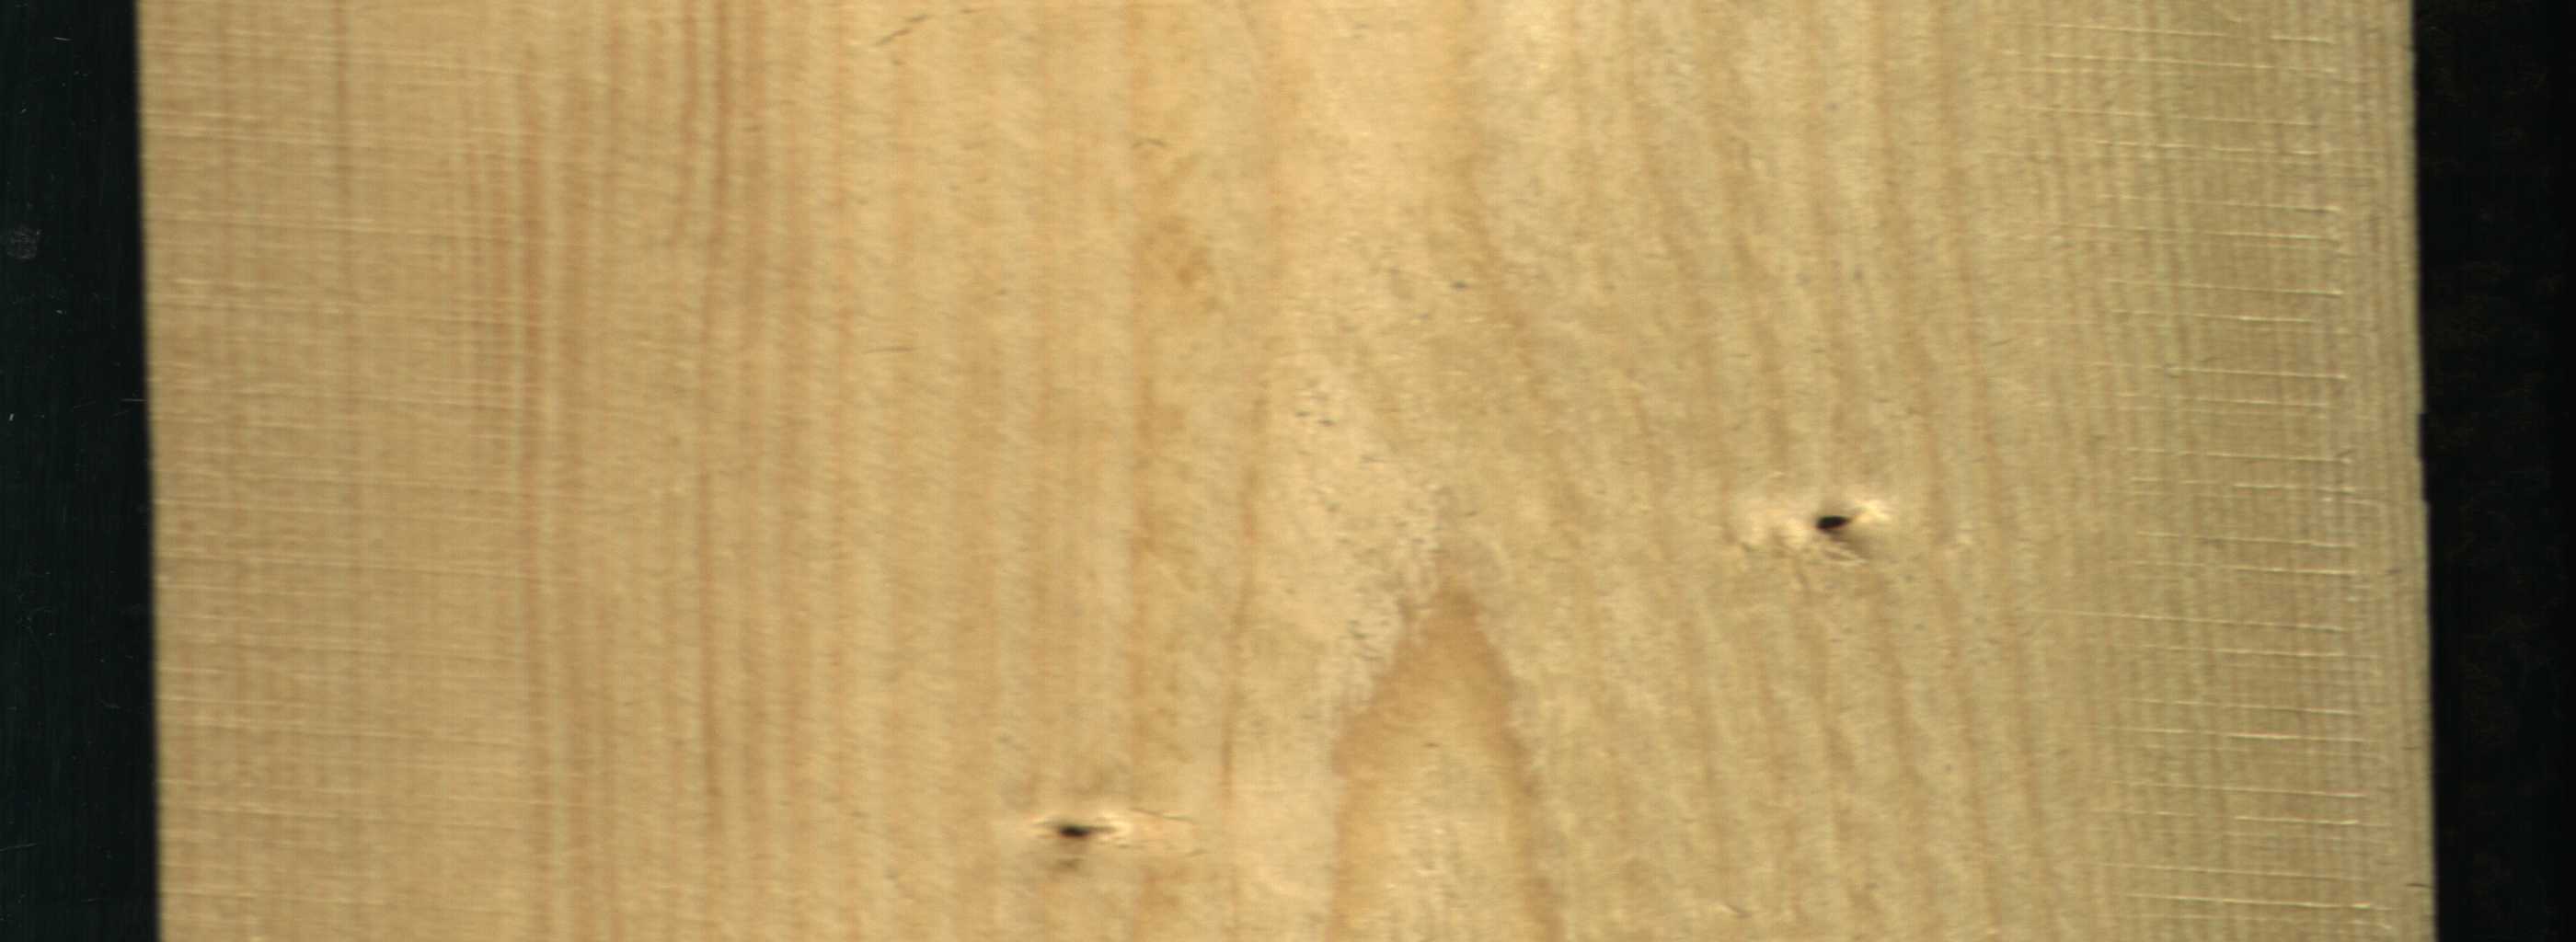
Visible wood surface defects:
Dead_Knot
Dead_Knot